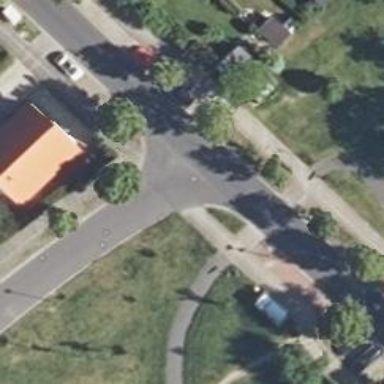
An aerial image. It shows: Sidewalk.